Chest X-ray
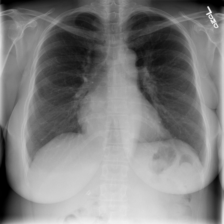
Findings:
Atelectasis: negative
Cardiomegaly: negative
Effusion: negative
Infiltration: negative
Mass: negative
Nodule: negative
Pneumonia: negative
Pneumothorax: negative
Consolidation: negative
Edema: negative
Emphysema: negative
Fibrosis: negative
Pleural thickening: negative
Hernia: negative